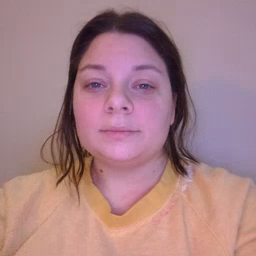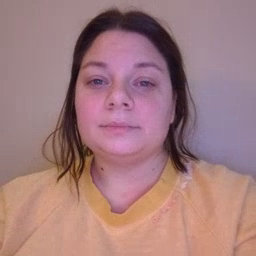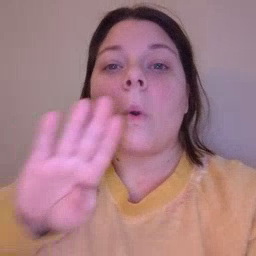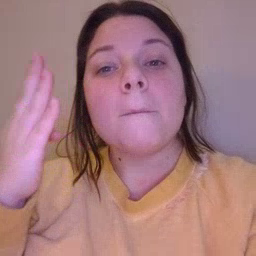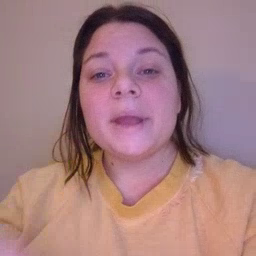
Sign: open